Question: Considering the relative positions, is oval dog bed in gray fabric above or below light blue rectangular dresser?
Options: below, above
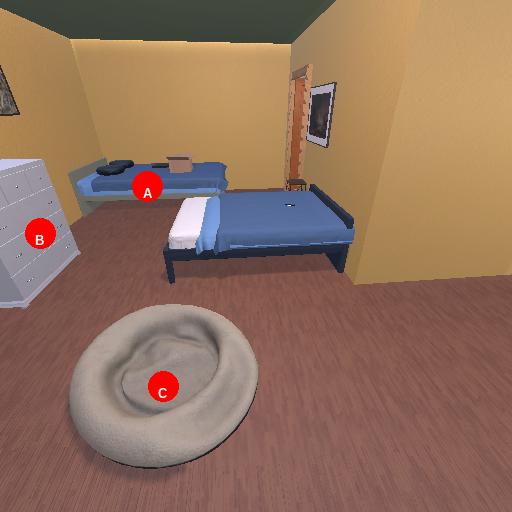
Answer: below